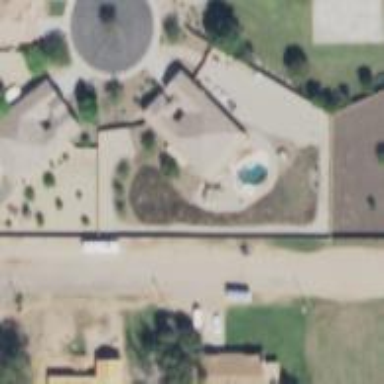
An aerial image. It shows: Outdoor swimming pool set in the ground.